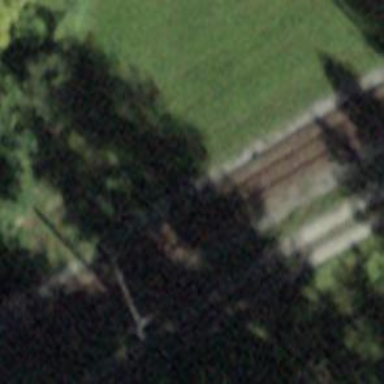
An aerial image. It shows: Narrow-gauge railway track with one electrified contact line.